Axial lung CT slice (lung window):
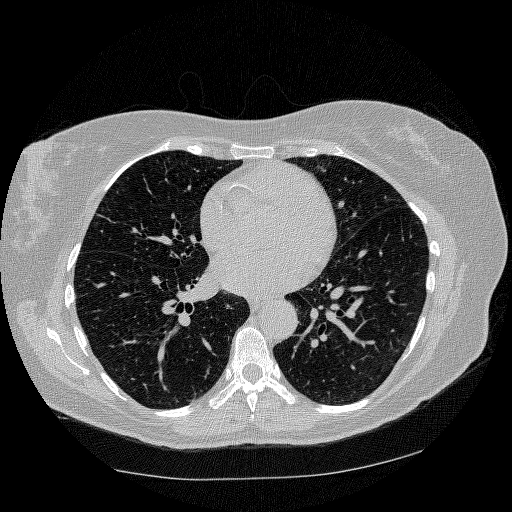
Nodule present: no